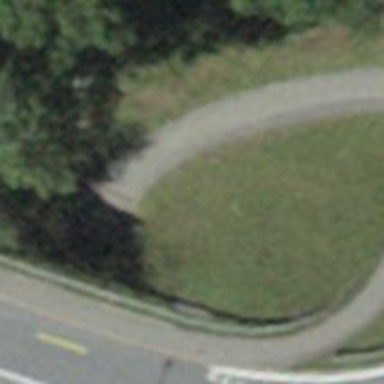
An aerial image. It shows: Tunnel footway.